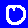
Digit: 0